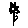
Label: flower